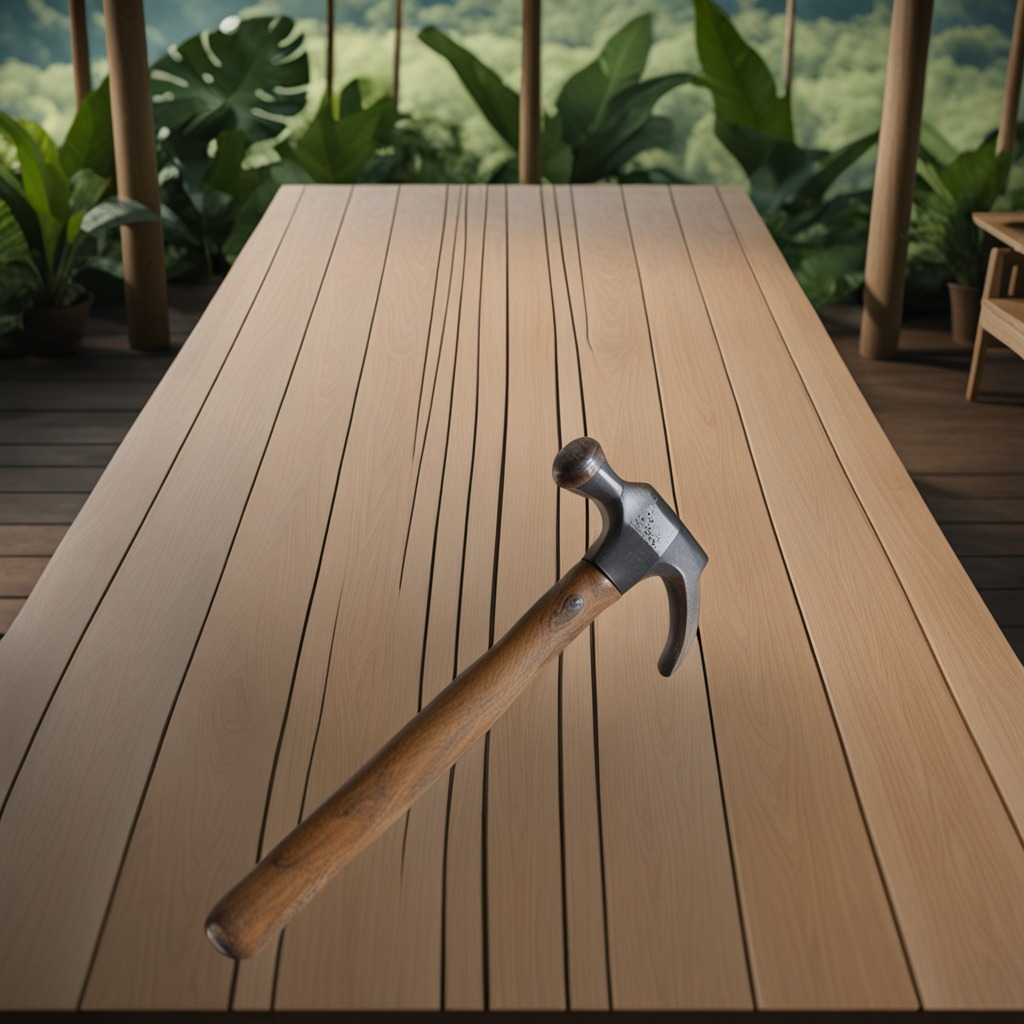
A hammer is lying on the wooden table.